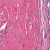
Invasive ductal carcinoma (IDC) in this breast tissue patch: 0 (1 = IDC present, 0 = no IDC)